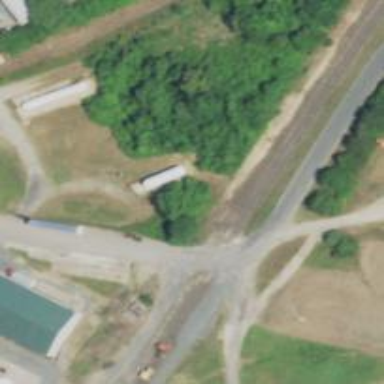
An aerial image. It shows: Level crossing along the railway.